Interaction volume radius: 10 \u00c5
Interaction volume height: 35 \u00c5
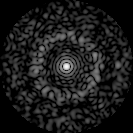
Disorder parameter: 0.8152